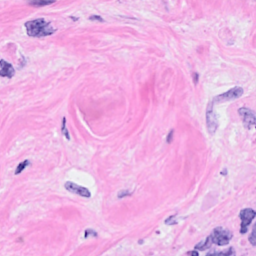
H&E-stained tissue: Breast